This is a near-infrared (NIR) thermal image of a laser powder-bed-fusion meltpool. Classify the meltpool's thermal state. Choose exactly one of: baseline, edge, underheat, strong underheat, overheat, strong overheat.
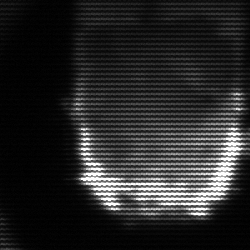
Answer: baseline